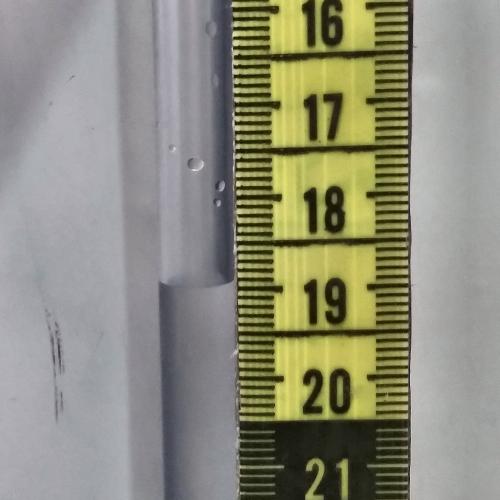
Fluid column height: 18.9 cm